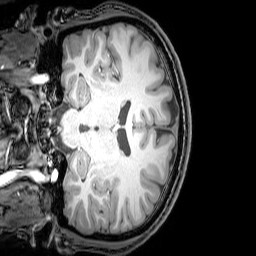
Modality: T1w
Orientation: coronal
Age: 22
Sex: male
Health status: healthy
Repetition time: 0.081 s
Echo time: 0.037 s